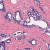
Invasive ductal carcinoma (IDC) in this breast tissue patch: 0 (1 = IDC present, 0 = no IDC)